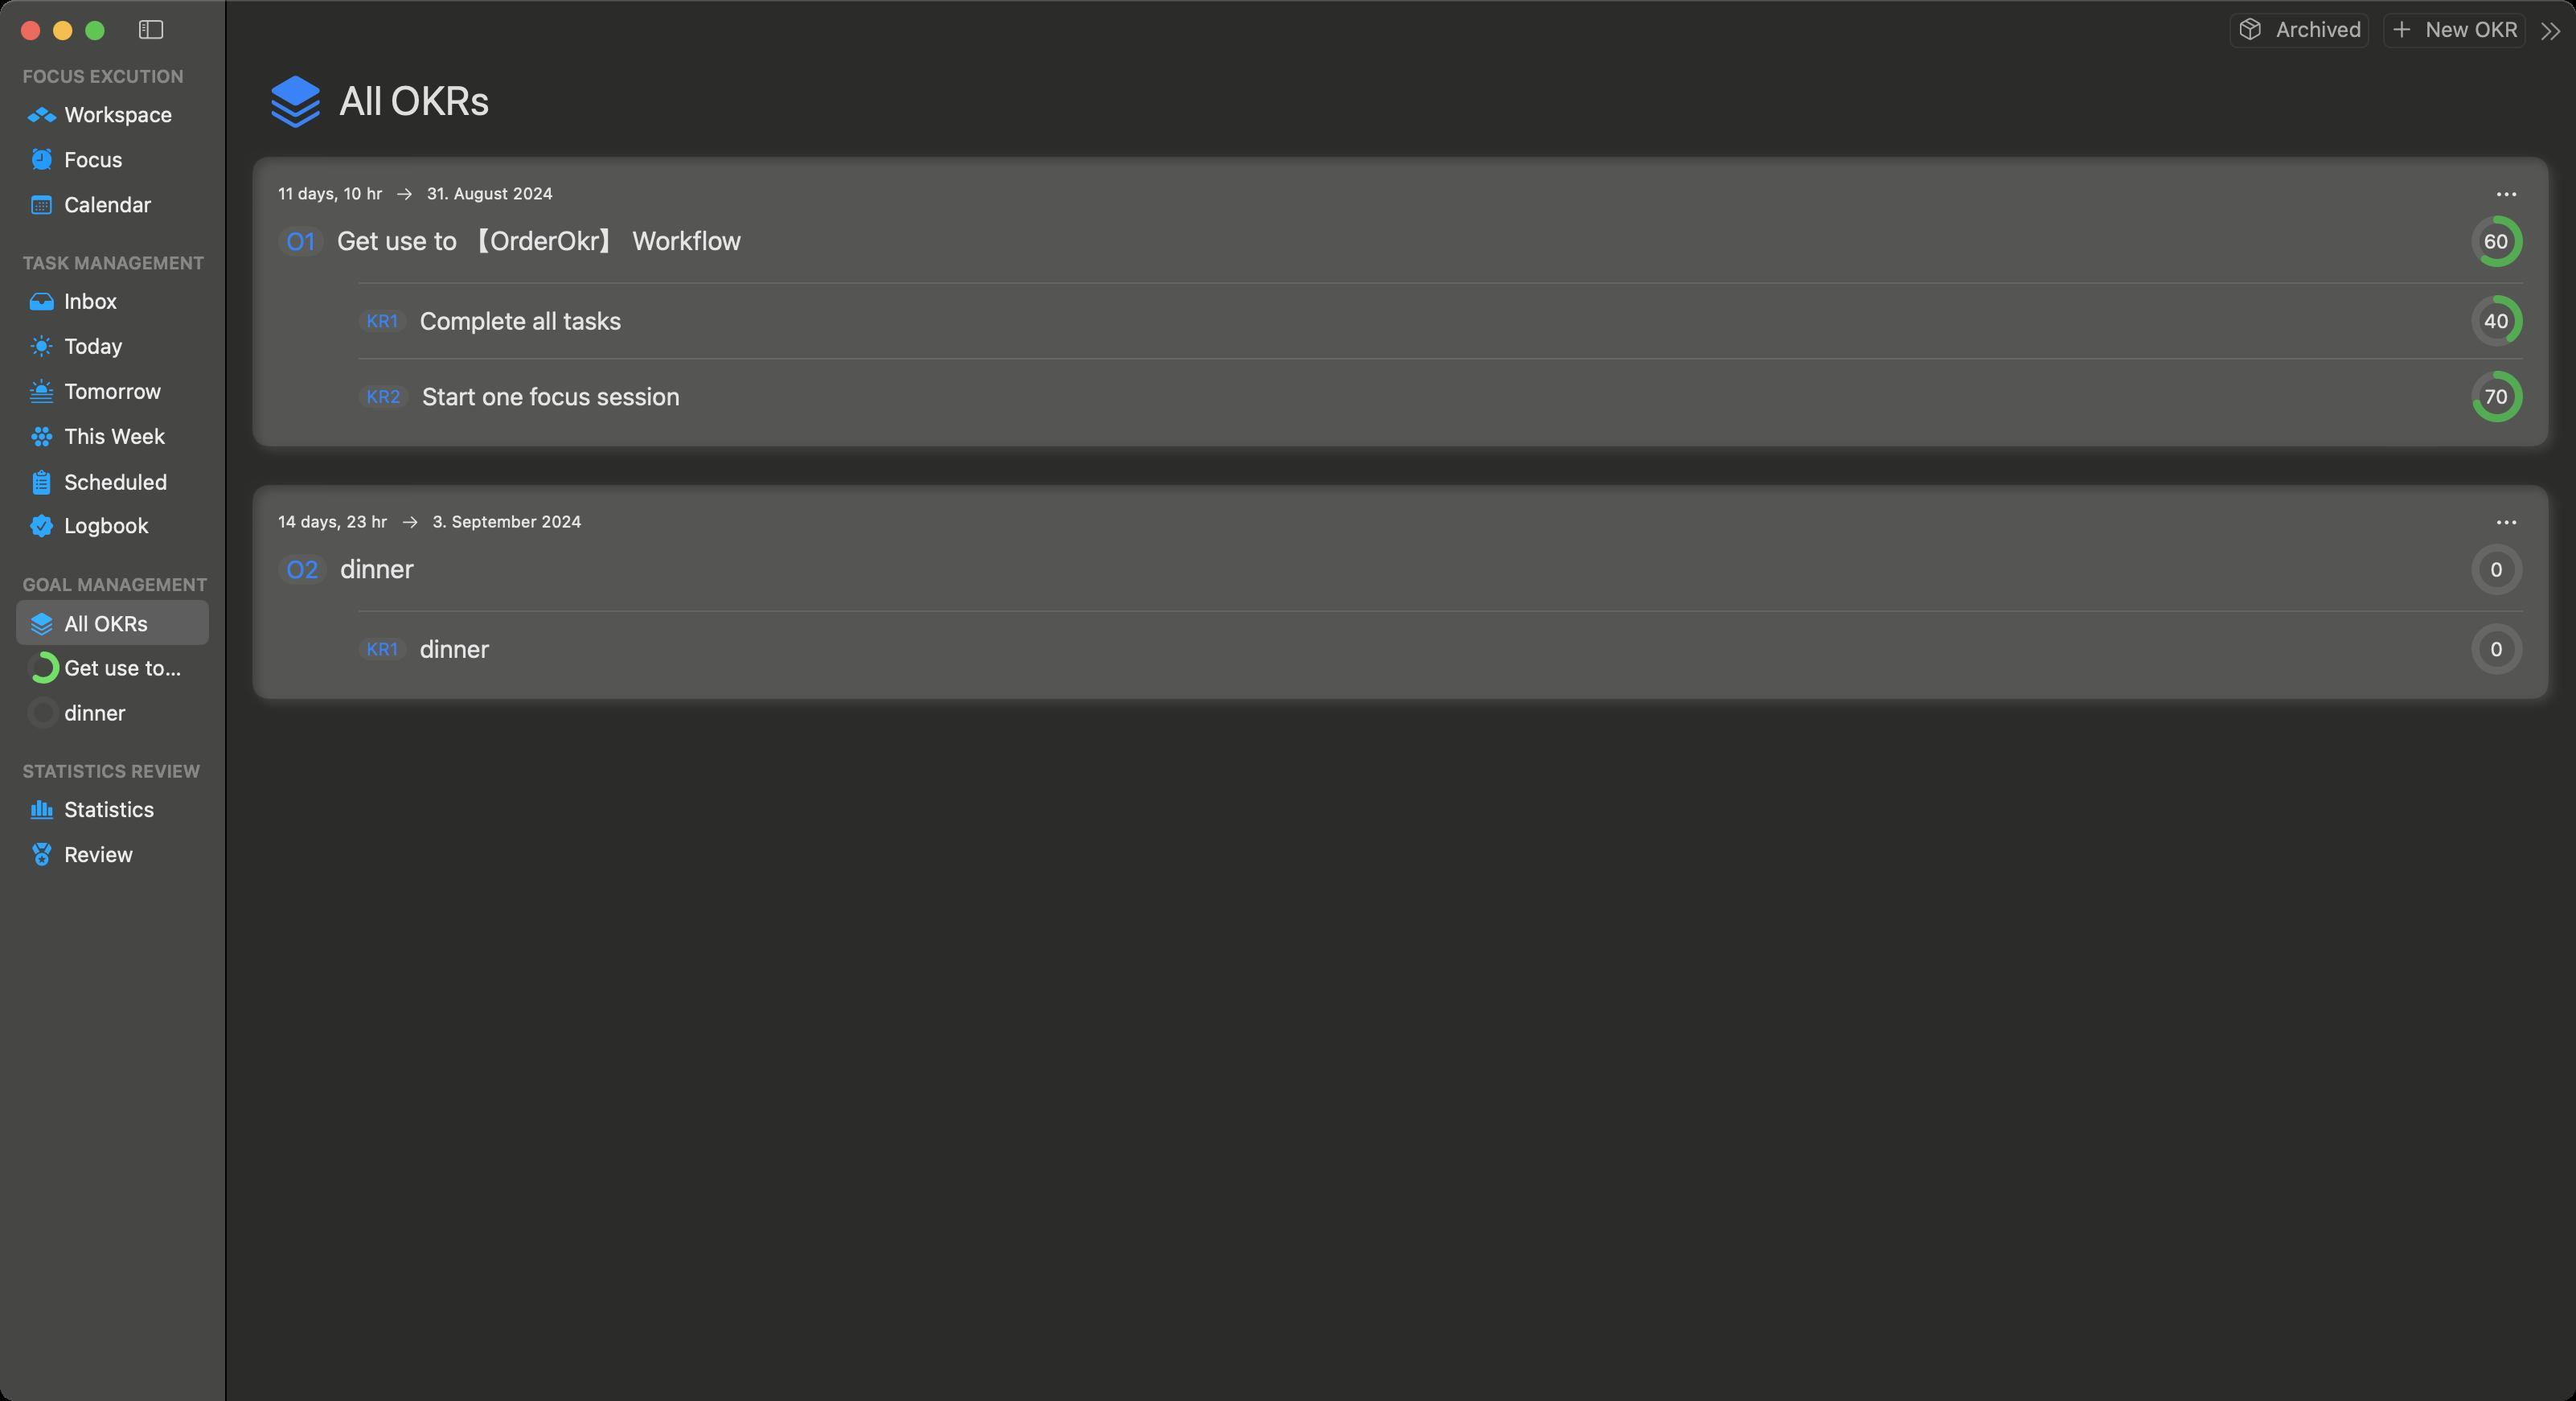
Accessibility tree:
{"name": "OrderOkr", "role": "AXWindow", "description": null, "role_description": "standard window", "value": null, "position": "10.00;122.00", "size": "1602;871", "children": [{"name": null, "role": "AXGroup", "description": null, "role_description": "group", "value": null, "position": "0.00;0.00", "size": "1602;871", "children": [{"name": null, "role": "AXSplitGroup", "description": null, "role_description": "split group", "value": null, "position": "0.00;0.00", "size": "1602;871", "children": [{"name": null, "role": "AXGroup", "description": null, "role_description": "group", "value": null, "position": "0.00;0.00", "size": "140;871", "children": [{"name": null, "role": "AXScrollArea", "description": null, "role_description": "scroll area", "value": null, "position": "0.00;38.00", "size": "140;833", "children": [{"name": null, "role": "AXOutline", "description": "Sidebar", "role_description": "outline", "value": null, "position": "0.00;38.00", "size": "140;833", "children": [{"name": null, "role": "AXRow", "description": null, "role_description": "outline row", "value": null, "position": "0.00;38.00", "size": "140;19", "children": [{"name": null, "role": "AXCell", "description": null, "role_description": "cell", "value": null, "position": "10.00;38.00", "size": "120;19", "children": [{"name": null, "role": "AXGroup", "description": null, "role_description": "group", "value": null, "position": "14.00;38.00", "size": "124;19", "children": [{"name": null, "role": "AXHeading", "description": "FOCUS EXCUTION", "role_description": "heading", "value": null, "position": "14.00;40.50", "size": "100;14", "children": []}]}]}]}, {"name": null, "role": "AXRow", "description": null, "role_description": "outline row", "value": null, "position": "0.00;57.00", "size": "140;28", "children": [{"name": null, "role": "AXCell", "description": null, "role_description": "cell", "value": null, "position": "10.00;57.00", "size": "120;28", "children": [{"name": null, "role": "AXButton", "description": "Workspace", "role_description": "button", "value": null, "position": "17.00;63.00", "size": "90;16", "children": []}]}]}, {"name": null, "role": "AXRow", "description": null, "role_description": "outline row", "value": null, "position": "0.00;85.00", "size": "140;28", "children": [{"name": null, "role": "AXCell", "description": null, "role_description": "cell", "value": null, "position": "10.00;85.00", "size": "120;28", "children": [{"name": null, "role": "AXButton", "description": "Focus", "role_description": "button", "value": null, "position": "20.00;91.04", "size": "56;16", "children": []}]}]}, {"name": null, "role": "AXRow", "description": null, "role_description": "outline row", "value": null, "position": "0.00;113.00", "size": "140;28", "children": [{"name": null, "role": "AXCell", "description": null, "role_description": "cell", "value": null, "position": "10.00;113.00", "size": "120;28", "children": [{"name": null, "role": "AXButton", "description": "Calendar", "role_description": "button", "value": null, "position": "19.50;119.00", "size": "75;16", "children": []}]}]}, {"name": null, "role": "AXRow", "description": null, "role_description": "outline row", "value": null, "position": "0.00;154.00", "size": "140;19", "children": [{"name": null, "role": "AXCell", "description": null, "role_description": "cell", "value": null, "position": "10.00;154.00", "size": "120;19", "children": [{"name": null, "role": "AXGroup", "description": null, "role_description": "group", "value": null, "position": "14.00;154.00", "size": "124;19", "children": [{"name": null, "role": "AXHeading", "description": "TASK MANAGEMENT", "role_description": "heading", "value": null, "position": "14.00;156.50", "size": "114;14", "children": []}]}]}]}, {"name": null, "role": "AXRow", "description": null, "role_description": "outline row", "value": null, "position": "0.00;173.00", "size": "140;28", "children": [{"name": null, "role": "AXCell", "description": null, "role_description": "cell", "value": null, "position": "10.00;173.00", "size": "120;28", "children": [{"name": null, "role": "AXButton", "description": "Inbox", "role_description": "button", "value": null, "position": "18.50;179.00", "size": "54;16", "children": []}]}]}, {"name": null, "role": "AXRow", "description": null, "role_description": "outline row", "value": null, "position": "0.00;201.00", "size": "140;28", "children": [{"name": null, "role": "AXCell", "description": null, "role_description": "cell", "value": null, "position": "10.00;201.00", "size": "120;28", "children": [{"name": null, "role": "AXButton", "description": "Today", "role_description": "button", "value": null, "position": "19.00;206.79", "size": "58;16", "children": []}]}]}, {"name": null, "role": "AXRow", "description": null, "role_description": "outline row", "value": null, "position": "0.00;229.00", "size": "140;28", "children": [{"name": null, "role": "AXCell", "description": null, "role_description": "cell", "value": null, "position": "10.00;229.00", "size": "120;28", "children": [{"name": null, "role": "AXButton", "description": "Tomorrow", "role_description": "button", "value": null, "position": "18.50;234.83", "size": "82;16", "children": []}]}]}, {"name": null, "role": "AXRow", "description": null, "role_description": "outline row", "value": null, "position": "0.00;257.00", "size": "140;28", "children": [{"name": null, "role": "AXCell", "description": null, "role_description": "cell", "value": null, "position": "10.00;257.00", "size": "120;28", "children": [{"name": null, "role": "AXButton", "description": "This Week", "role_description": "button", "value": null, "position": "19.50;263.00", "size": "84;16", "children": []}]}]}, {"name": null, "role": "AXRow", "description": null, "role_description": "outline row", "value": null, "position": "0.00;285.00", "size": "140;28", "children": [{"name": null, "role": "AXCell", "description": null, "role_description": "cell", "value": null, "position": "10.00;285.00", "size": "120;28", "children": [{"name": null, "role": "AXButton", "description": "Scheduled", "role_description": "button", "value": null, "position": "20.50;291.00", "size": "84;16", "children": []}]}]}, {"name": null, "role": "AXRow", "description": null, "role_description": "outline row", "value": null, "position": "0.00;313.00", "size": "140;28", "children": [{"name": null, "role": "AXCell", "description": null, "role_description": "cell", "value": null, "position": "10.00;313.00", "size": "120;28", "children": [{"name": null, "role": "AXButton", "description": "Logbook", "role_description": "button", "value": null, "position": "18.50;318.58", "size": "74;16", "children": []}]}]}, {"name": null, "role": "AXRow", "description": null, "role_description": "outline row", "value": null, "position": "0.00;354.00", "size": "140;19", "children": [{"name": null, "role": "AXCell", "description": null, "role_description": "cell", "value": null, "position": "10.00;354.00", "size": "120;19", "children": [{"name": null, "role": "AXGroup", "description": null, "role_description": "group", "value": null, "position": "14.00;354.00", "size": "124;19", "children": [{"name": null, "role": "AXHeading", "description": "GOAL MANAGEMENT", "role_description": "heading", "value": null, "position": "14.00;356.50", "size": "116;14", "children": []}]}]}]}, {"name": null, "role": "AXRow", "description": null, "role_description": "outline row", "value": null, "position": "0.00;373.00", "size": "140;28", "children": [{"name": null, "role": "AXCell", "description": null, "role_description": "cell", "value": null, "position": "10.00;373.00", "size": "120;28", "children": [{"name": null, "role": "AXButton", "description": "All OKRs", "role_description": "button", "value": null, "position": "18.00;379.33", "size": "74;16", "children": []}]}]}, {"name": null, "role": "AXRow", "description": null, "role_description": "outline row", "value": null, "position": "0.00;401.00", "size": "140;28", "children": [{"name": null, "role": "AXCell", "description": null, "role_description": "cell", "value": null, "position": "10.00;401.00", "size": "120;28", "children": [{"name": null, "role": "AXButton", "description": "Get use to 【OrderOkr】 Workflow", "role_description": "button", "value": null, "position": "17.00;405.00", "size": "96;20", "children": []}]}]}, {"name": null, "role": "AXRow", "description": null, "role_description": "outline row", "value": null, "position": "0.00;429.00", "size": "140;28", "children": [{"name": null, "role": "AXCell", "description": null, "role_description": "cell", "value": null, "position": "10.00;429.00", "size": "120;28", "children": [{"name": null, "role": "AXButton", "description": "dinner", "role_description": "button", "value": null, "position": "17.00;433.00", "size": "62;20", "children": []}]}]}, {"name": null, "role": "AXRow", "description": null, "role_description": "outline row", "value": null, "position": "0.00;470.00", "size": "140;19", "children": [{"name": null, "role": "AXCell", "description": null, "role_description": "cell", "value": null, "position": "10.00;470.00", "size": "120;19", "children": [{"name": null, "role": "AXGroup", "description": null, "role_description": "group", "value": null, "position": "14.00;470.00", "size": "124;19", "children": [{"name": null, "role": "AXHeading", "description": "STATISTICS REVIEW", "role_description": "heading", "value": null, "position": "14.00;472.50", "size": "111;14", "children": []}]}]}]}, {"name": null, "role": "AXRow", "description": null, "role_description": "outline row", "value": null, "position": "0.00;489.00", "size": "140;28", "children": [{"name": null, "role": "AXCell", "description": null, "role_description": "cell", "value": null, "position": "10.00;489.00", "size": "120;28", "children": [{"name": null, "role": "AXButton", "description": "Statistics", "role_description": "button", "value": null, "position": "19.00;495.00", "size": "78;16", "children": []}]}]}, {"name": null, "role": "AXRow", "description": null, "role_description": "outline row", "value": null, "position": "0.00;517.00", "size": "140;28", "children": [{"name": null, "role": "AXCell", "description": null, "role_description": "cell", "value": null, "position": "10.00;517.00", "size": "120;28", "children": [{"name": null, "role": "AXButton", "description": "Review", "role_description": "button", "value": null, "position": "20.00;522.83", "size": "63;16", "children": []}]}]}, {"name": null, "role": "AXColumn", "description": null, "role_description": "column", "value": null, "position": "10.00;38.00", "size": "120;833", "children": []}]}]}]}, {"name": null, "role": "AXSplitter", "description": null, "role_description": "splitter", "value": 140.0, "position": "140.00;38.00", "size": "1;833", "children": []}, {"name": null, "role": "AXGroup", "description": null, "role_description": "group", "value": null, "position": "141.00;0.00", "size": "1461;871", "children": [{"name": null, "role": "AXScrollArea", "description": null, "role_description": "scroll area", "value": null, "position": "141.00;38.00", "size": "1461;833", "children": [{"name": null, "role": "AXTable", "description": null, "role_description": "list", "value": null, "position": "141.00;38.00", "size": "1461;833", "children": [{"name": null, "role": "AXRow", "description": null, "role_description": "table row", "value": null, "position": "141.00;38.00", "size": "1461;48", "children": [{"name": null, "role": "AXCell", "description": null, "role_description": "cell", "value": null, "position": "149.00;38.00", "size": "1444;48", "children": [{"name": null, "role": "AXImage", "description": "Hdr", "role_description": "image", "value": null, "position": "165.50;44.00", "size": "37;36", "children": []}, {"name": null, "role": "AXStaticText", "description": null, "role_description": "text", "value": "All OKRs", "position": "211.00;47.25", "size": "94;29", "children": []}]}]}, {"name": null, "role": "AXRow", "description": null, "role_description": "table row", "value": null, "position": "141.00;85.50", "size": "1461;0", "children": [{"name": null, "role": "AXCell", "description": null, "role_description": "cell", "value": null, "position": "141.00;85.50", "size": "1461;0", "children": [{"name": null, "role": "AXGroup", "description": null, "role_description": "group", "value": null, "position": "149.00;85.50", "size": "1444;0", "children": []}]}]}, {"name": null, "role": "AXRow", "description": null, "role_description": "table row", "value": null, "position": "141.00;85.50", "size": "1461;204", "children": [{"name": null, "role": "AXCell", "description": null, "role_description": "cell", "value": null, "position": "149.00;85.50", "size": "1444;204", "children": [{"name": null, "role": "AXStaticText", "description": null, "role_description": "text", "value": "11 days, 10 hr", "position": "173.00;114.10", "size": "65;13", "children": []}, {"name": null, "role": "AXImage", "description": "Right", "role_description": "image", "value": null, "position": "247.00;117.00", "size": "10;8", "children": []}, {"name": null, "role": "AXStaticText", "description": null, "role_description": "text", "value": "31. August 2024", "position": "265.50;114.10", "size": "79;13", "children": []}, {"name": "More", "role": "AXPopUpButton", "description": null, "role_description": "pop up button", "value": null, "position": "1549.00;113.50", "size": "20;14", "children": []}, {"name": null, "role": "AXStaticText", "description": null, "role_description": "text", "value": "O1", "position": "178.00;140.33", "size": "18;19", "children": []}, {"name": null, "role": "AXStaticText", "description": null, "role_description": "text", "value": "Get use to 【OrderOkr】 Workflow", "position": "209.50;140.33", "size": "252;19", "children": []}, {"name": null, "role": "AXProgressIndicator", "description": "60", "role_description": "progress indicator", "value": 0.6000000238418579, "position": "1537.00;134.00", "size": "32;32", "children": []}, {"name": null, "role": "AXStaticText", "description": null, "role_description": "text", "value": "KR1", "position": "228.00;192.40", "size": "20;14", "children": []}, {"name": null, "role": "AXStaticText", "description": null, "role_description": "text", "value": "Complete all tasks", "position": "261.00;189.90", "size": "126;19", "children": []}, {"name": null, "role": "AXProgressIndicator", "description": "40", "role_description": "progress indicator", "value": 0.4000000059604645, "position": "1537.00;183.50", "size": "32;32", "children": []}, {"name": null, "role": "AXStaticText", "description": null, "role_description": "text", "value": "KR2", "position": "228.00;239.40", "size": "22;14", "children": []}, {"name": null, "role": "AXStaticText", "description": null, "role_description": "text", "value": "Start one focus session", "position": "262.50;236.90", "size": "160;19", "children": []}, {"name": null, "role": "AXProgressIndicator", "description": "70", "role_description": "progress indicator", "value": 0.699999988079071, "position": "1537.00;230.50", "size": "32;32", "children": []}]}]}, {"name": null, "role": "AXRow", "description": null, "role_description": "table row", "value": null, "position": "141.00;289.50", "size": "1461;0", "children": [{"name": null, "role": "AXCell", "description": null, "role_description": "cell", "value": null, "position": "141.00;289.50", "size": "1461;0", "children": [{"name": null, "role": "AXGroup", "description": null, "role_description": "group", "value": null, "position": "149.00;289.50", "size": "1444;0", "children": []}]}]}, {"name": null, "role": "AXRow", "description": null, "role_description": "table row", "value": null, "position": "141.00;289.50", "size": "1461;157", "children": [{"name": null, "role": "AXCell", "description": null, "role_description": "cell", "value": null, "position": "149.00;289.50", "size": "1444;157", "children": [{"name": null, "role": "AXStaticText", "description": null, "role_description": "text", "value": "14 days, 23 hr", "position": "173.00;318.10", "size": "68;13", "children": []}, {"name": null, "role": "AXImage", "description": "Right", "role_description": "image", "value": null, "position": "250.50;321.00", "size": "10;8", "children": []}, {"name": null, "role": "AXStaticText", "description": null, "role_description": "text", "value": "3. September 2024", "position": "269.00;318.10", "size": "93;13", "children": []}, {"name": "More", "role": "AXPopUpButton", "description": null, "role_description": "pop up button", "value": null, "position": "1549.00;317.50", "size": "20;14", "children": []}, {"name": null, "role": "AXStaticText", "description": null, "role_description": "text", "value": "O2", "position": "178.00;344.33", "size": "20;19", "children": []}, {"name": null, "role": "AXStaticText", "description": null, "role_description": "text", "value": "dinner", "position": "211.50;344.33", "size": "46;19", "children": []}, {"name": null, "role": "AXProgressIndicator", "description": "0", "role_description": "progress indicator", "value": 0.0, "position": "1537.00;338.00", "size": "32;32", "children": []}, {"name": null, "role": "AXStaticText", "description": null, "role_description": "text", "value": "KR1", "position": "228.00;396.40", "size": "20;14", "children": []}, {"name": null, "role": "AXStaticText", "description": null, "role_description": "text", "value": "dinner", "position": "261.00;393.90", "size": "44;19", "children": []}, {"name": null, "role": "AXProgressIndicator", "description": "0", "role_description": "progress indicator", "value": 0.0, "position": "1537.00;387.50", "size": "32;32", "children": []}]}]}, {"name": null, "role": "AXColumn", "description": null, "role_description": "column", "value": null, "position": "141.00;38.00", "size": "1461;833", "children": []}]}]}]}]}]}, {"name": null, "role": "AXGroup", "description": null, "role_description": "group", "value": null, "position": "0.00;0.00", "size": "1602;38", "children": []}, {"name": null, "role": "AXToolbar", "description": null, "role_description": "toolbar", "value": null, "position": "0.00;0.00", "size": "1602;38", "children": [{"name": null, "role": "AXButton", "description": "Hide Sidebar", "role_description": "button", "value": null, "position": "76.00;0.00", "size": "36;38", "children": [{"name": null, "role": "AXButton", "description": "Hide Sidebar", "role_description": "button", "value": null, "position": "85.00;8.00", "size": "18;16", "children": []}]}, {"name": null, "role": "AXButton", "description": "Archived", "role_description": "button", "value": null, "position": "1382.00;0.00", "size": "96;38", "children": [{"name": null, "role": "AXButton", "description": "Archived", "role_description": "button", "value": null, "position": "1391.50;9.00", "size": "78;16", "children": []}]}, {"name": null, "role": "AXButton", "description": "New OKR", "role_description": "button", "value": null, "position": "1478.00;0.00", "size": "97;38", "children": [{"name": null, "role": "AXButton", "description": "New OKR", "role_description": "button", "value": null, "position": "1487.00;9.00", "size": "79;16", "children": []}]}, {"name": null, "role": "AXPopUpButton", "description": "more toolbar items", "role_description": "pop up button", "value": null, "position": "1571.00;12.00", "size": "26;14", "children": []}]}, {"name": null, "role": "AXButton", "description": null, "role_description": "close button", "value": null, "position": "12.00;11.00", "size": "14;16", "children": []}, {"name": null, "role": "AXButton", "description": null, "role_description": "full screen button", "value": null, "position": "52.00;11.00", "size": "14;16", "children": [{"name": null, "role": "AXGroup", "description": null, "role_description": "group", "value": null, "position": "52.00;11.00", "size": "14;16", "children": [{"name": null, "role": "AXGroup", "description": null, "role_description": "group", "value": null, "position": "52.00;11.00", "size": "14;16", "children": []}]}]}, {"name": null, "role": "AXButton", "description": null, "role_description": "minimize button", "value": null, "position": "32.00;11.00", "size": "14;16", "children": []}]}